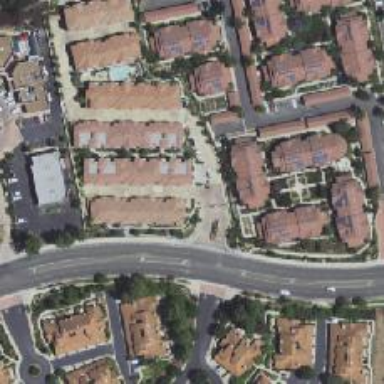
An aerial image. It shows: Driveway.